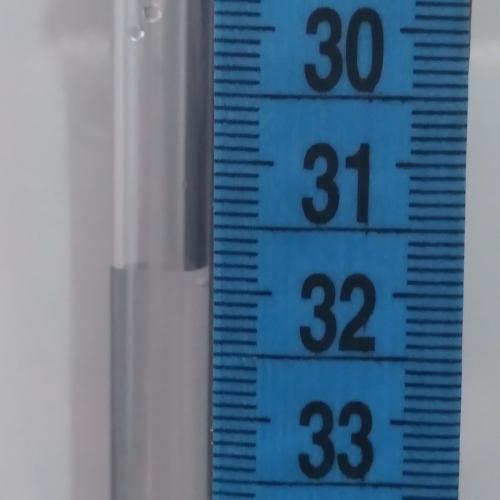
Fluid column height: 31.8 cm